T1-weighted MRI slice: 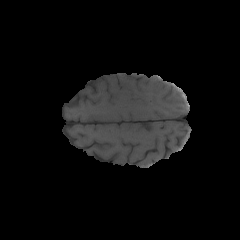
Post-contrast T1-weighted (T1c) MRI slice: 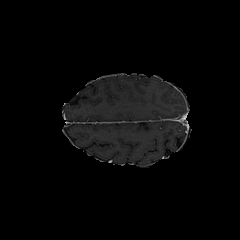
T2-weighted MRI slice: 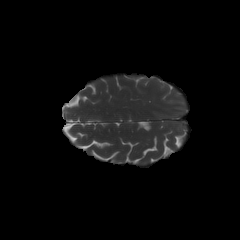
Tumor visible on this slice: no